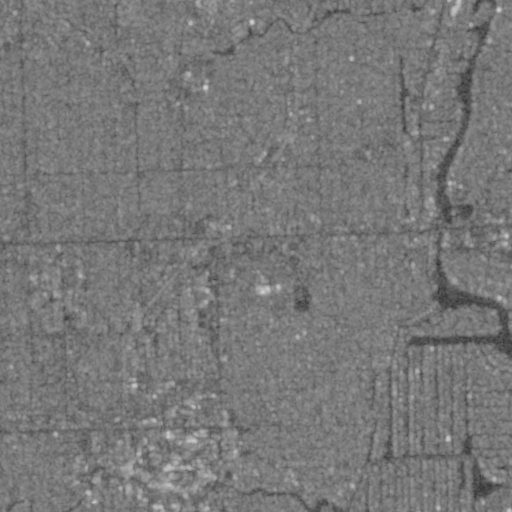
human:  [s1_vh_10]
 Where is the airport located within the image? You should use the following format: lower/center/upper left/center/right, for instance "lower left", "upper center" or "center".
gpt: The airport is located in the lower left of the image.
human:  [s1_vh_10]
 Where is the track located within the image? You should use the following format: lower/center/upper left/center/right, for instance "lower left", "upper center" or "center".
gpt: The track is located in the upper center of the image.
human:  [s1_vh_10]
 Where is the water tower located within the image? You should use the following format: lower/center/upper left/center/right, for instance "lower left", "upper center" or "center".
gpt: The water tower is located in the center left of the image.
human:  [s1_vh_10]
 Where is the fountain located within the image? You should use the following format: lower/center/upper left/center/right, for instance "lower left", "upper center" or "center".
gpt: The fountain is located in the lower left of the image.
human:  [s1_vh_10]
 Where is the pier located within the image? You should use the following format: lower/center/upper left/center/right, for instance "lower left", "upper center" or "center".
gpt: The pier is located in the lower left of the image.
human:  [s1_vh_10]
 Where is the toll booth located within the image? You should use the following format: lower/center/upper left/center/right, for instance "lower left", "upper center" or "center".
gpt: The toll booth is located in the lower left of the image.
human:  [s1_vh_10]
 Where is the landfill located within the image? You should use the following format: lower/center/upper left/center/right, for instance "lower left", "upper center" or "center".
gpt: There is no landfill in the image.

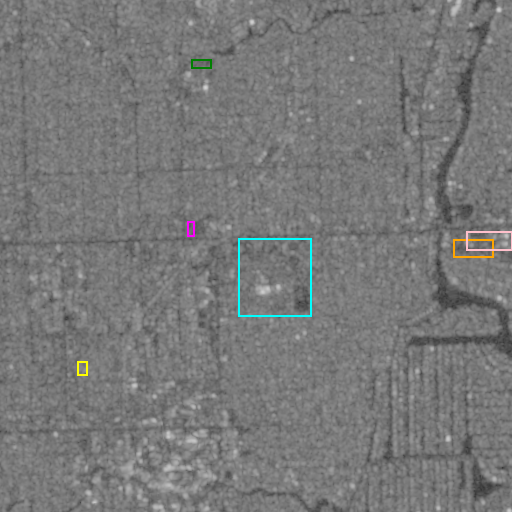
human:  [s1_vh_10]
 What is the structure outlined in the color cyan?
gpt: The structure outlined in cyan is a park.
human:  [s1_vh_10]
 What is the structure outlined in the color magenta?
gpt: The structure outlined in magenta is a parking garage.
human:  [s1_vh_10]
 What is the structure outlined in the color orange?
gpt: The structure outlined in orange is a parking lot.
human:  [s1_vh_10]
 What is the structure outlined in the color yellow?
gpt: The structure outlined in yellow is a power substation.
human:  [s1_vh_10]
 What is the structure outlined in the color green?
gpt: The structure outlined in green is a track.
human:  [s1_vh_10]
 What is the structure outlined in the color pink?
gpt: The structure outlined in pink is a building.
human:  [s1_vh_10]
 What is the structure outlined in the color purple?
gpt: There is no purple outline.